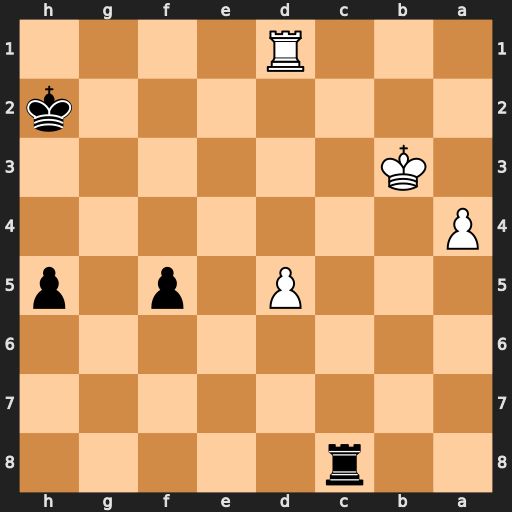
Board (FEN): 2r5/8/8/3P1p1p/P7/1K6/7k/3R4
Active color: b
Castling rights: -
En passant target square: -
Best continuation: f4 d6 f3 d7 Rd8